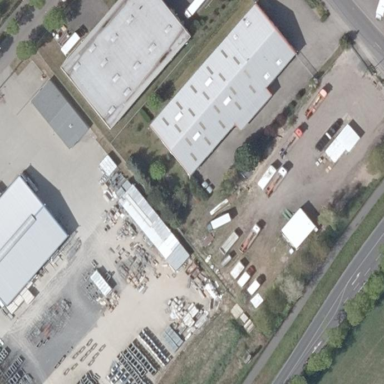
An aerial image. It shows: Commercial building.